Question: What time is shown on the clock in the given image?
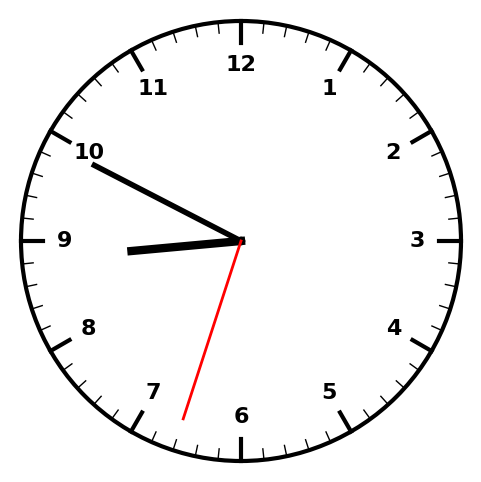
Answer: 08:49:33